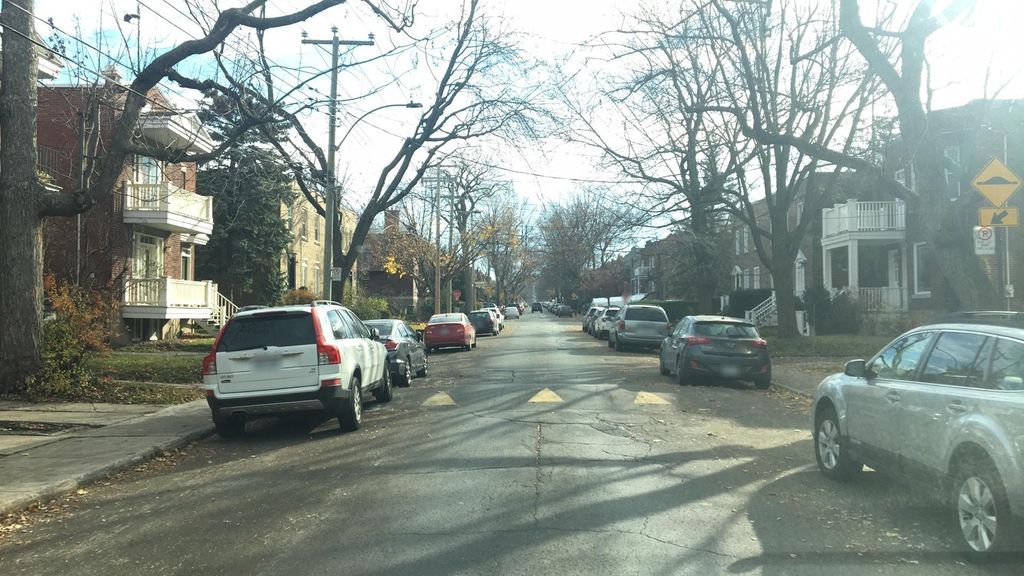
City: montreal